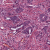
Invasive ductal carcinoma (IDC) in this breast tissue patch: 1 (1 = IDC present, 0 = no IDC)